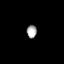
Tissue: prostate
Cell type: Myeloid cells
Senescence score: 0.1423
Nuclear area (px): 128
Mean DAPI intensity: 165.93